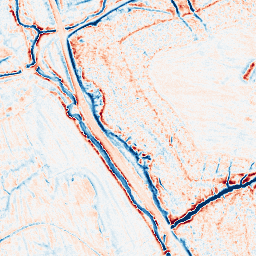
Category: edge_preserving
Decomposition family: anisotropic_diffusion
Decomposition parameters: iterations: 50
kappa: 100
gamma: 0.05
Upsampling method: bspline
Upsampling parameters: scale: 4
Upsampling scale: 4